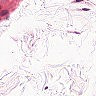
Metastatic tissue present: no